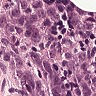
Metastatic tissue present: yes